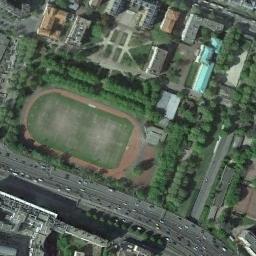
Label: ground_track_field